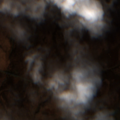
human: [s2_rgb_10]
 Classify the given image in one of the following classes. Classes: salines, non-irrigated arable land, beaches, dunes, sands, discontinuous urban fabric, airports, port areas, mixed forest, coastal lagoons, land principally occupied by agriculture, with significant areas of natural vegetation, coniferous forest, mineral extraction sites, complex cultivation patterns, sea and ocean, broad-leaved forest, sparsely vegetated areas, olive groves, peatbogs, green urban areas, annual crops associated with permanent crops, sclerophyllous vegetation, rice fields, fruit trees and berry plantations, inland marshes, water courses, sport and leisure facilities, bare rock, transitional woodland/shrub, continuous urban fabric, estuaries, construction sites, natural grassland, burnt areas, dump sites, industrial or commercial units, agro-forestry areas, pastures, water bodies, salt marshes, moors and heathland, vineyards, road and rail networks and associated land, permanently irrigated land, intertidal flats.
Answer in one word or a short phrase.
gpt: moors and heathland, transitional woodland/shrub, peatbogs